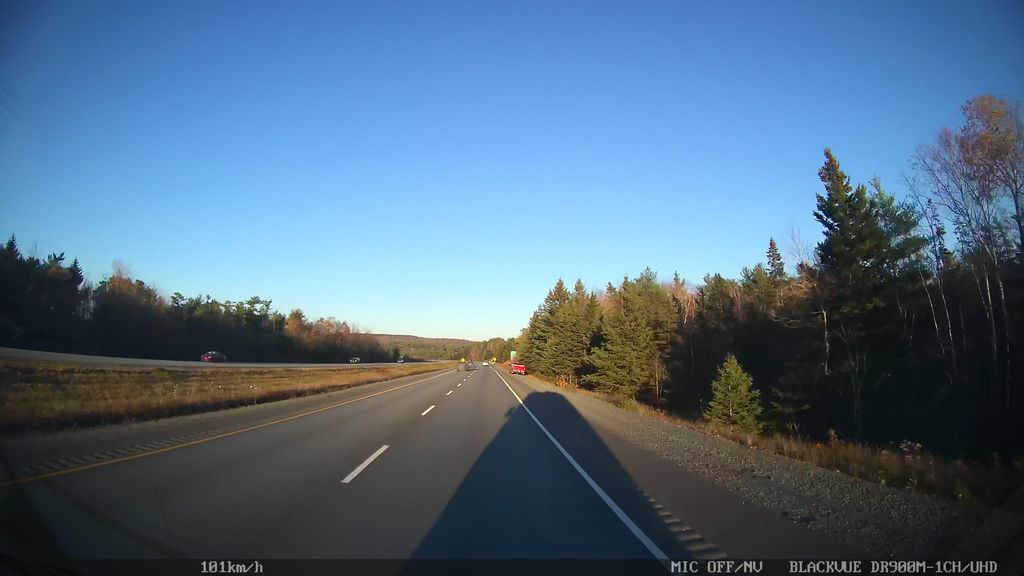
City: halifax